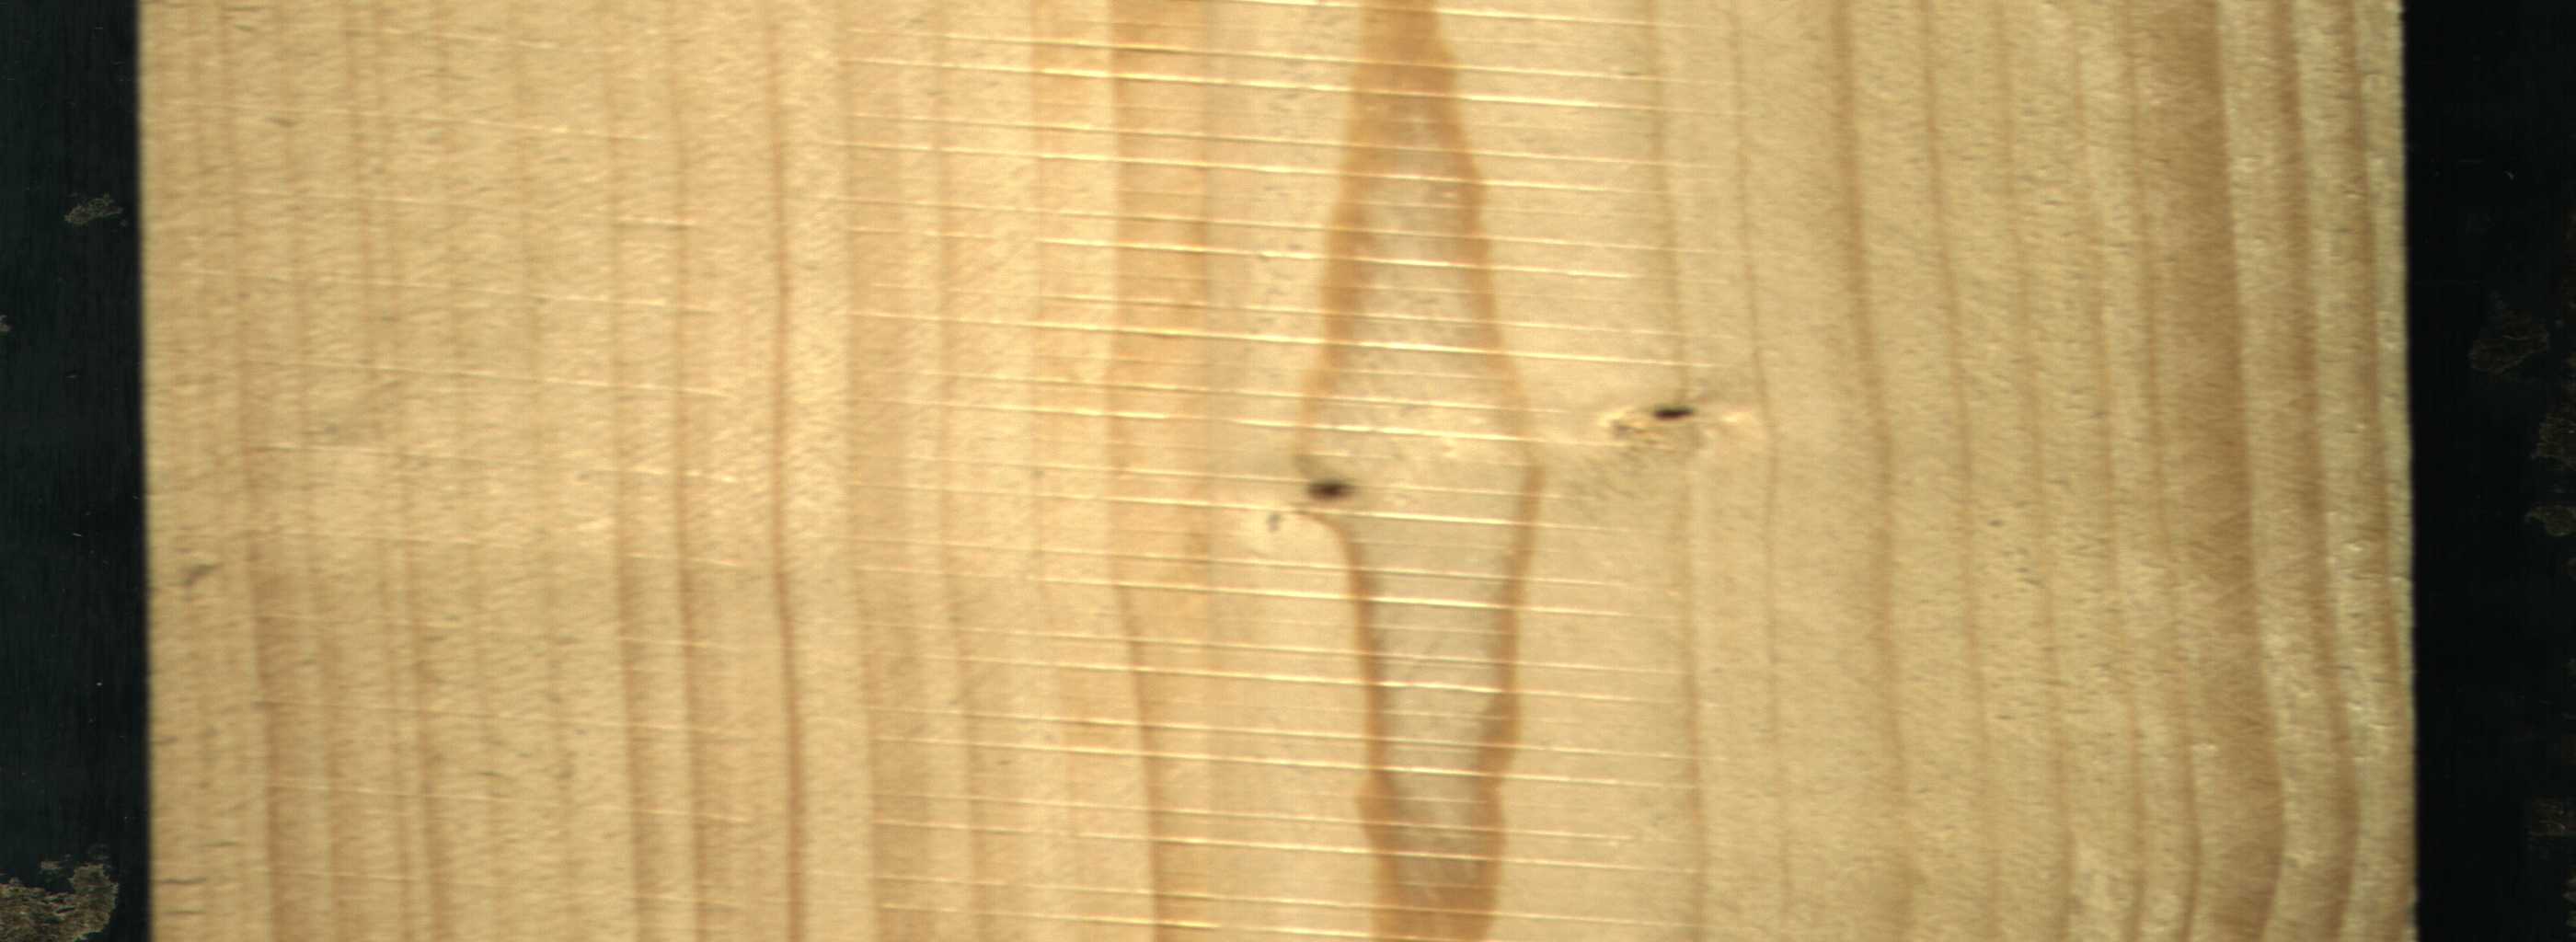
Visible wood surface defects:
Dead_Knot
Live_Knot